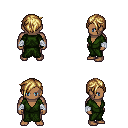
a pixel art fantasy rpg character, male body template, human, dark skin, green robe, metal pants, blonde pixie cut hairstyle, white cloth bandages, four views (front, back, left, right), 2x2 character sprite sheet, small pixel art, hard edges, no anti-aliasing